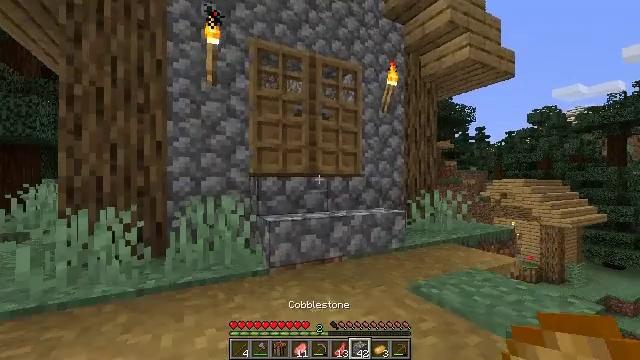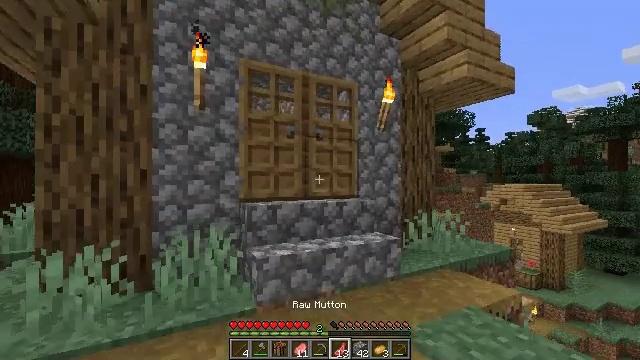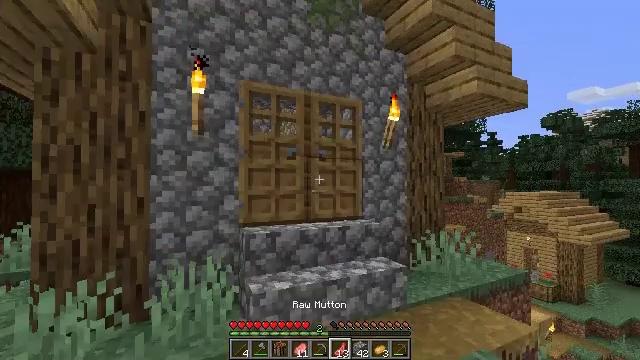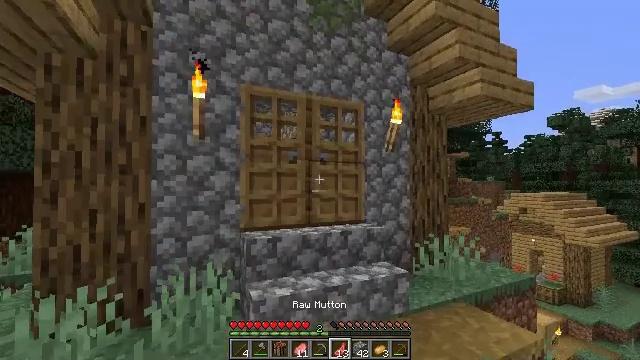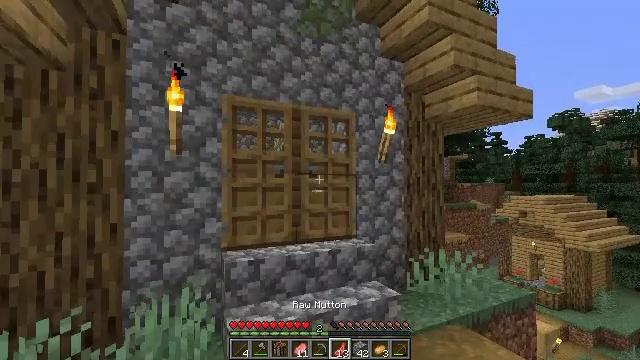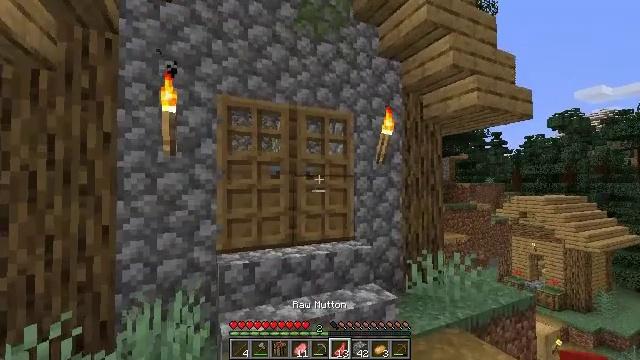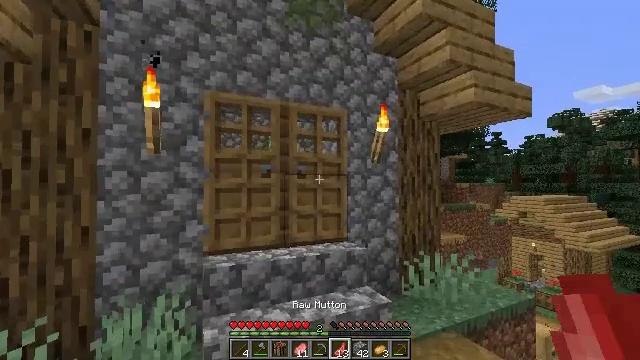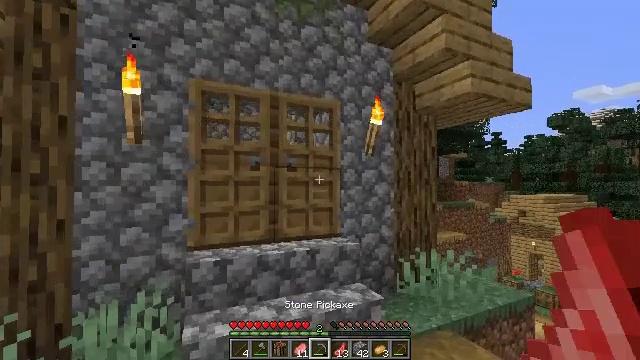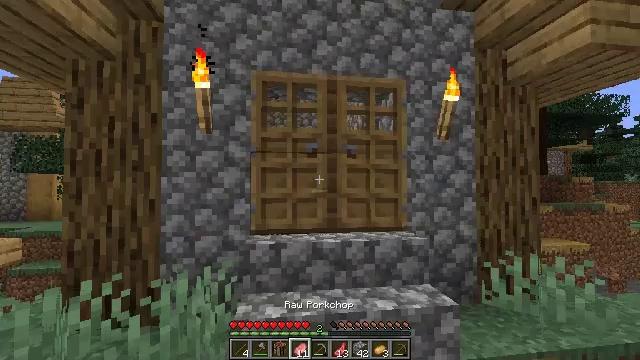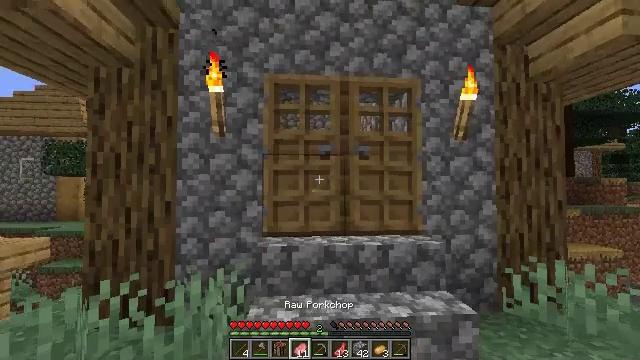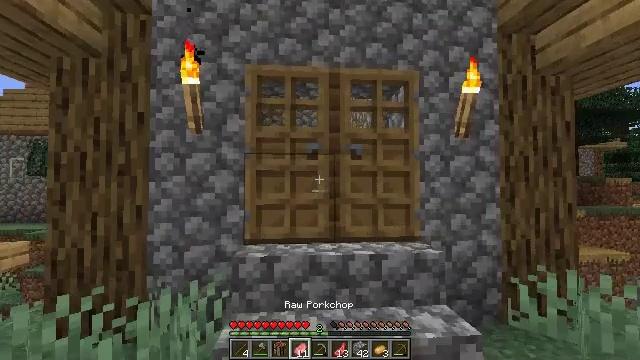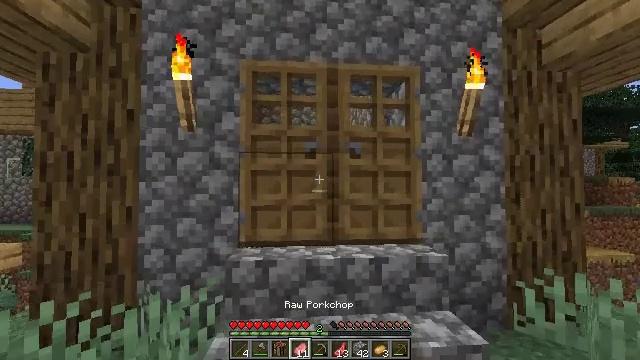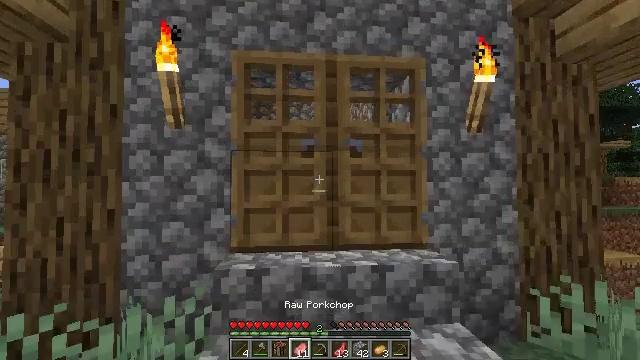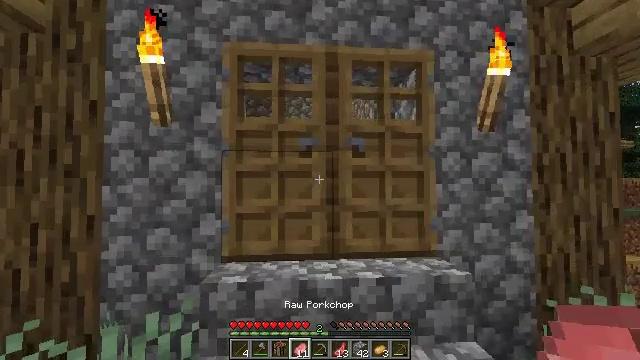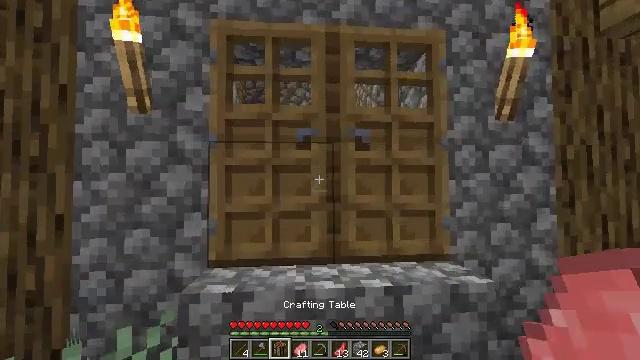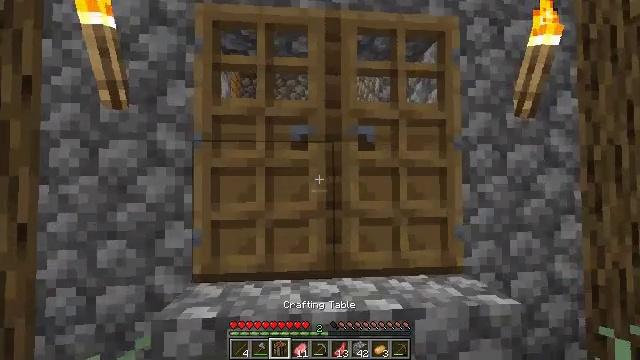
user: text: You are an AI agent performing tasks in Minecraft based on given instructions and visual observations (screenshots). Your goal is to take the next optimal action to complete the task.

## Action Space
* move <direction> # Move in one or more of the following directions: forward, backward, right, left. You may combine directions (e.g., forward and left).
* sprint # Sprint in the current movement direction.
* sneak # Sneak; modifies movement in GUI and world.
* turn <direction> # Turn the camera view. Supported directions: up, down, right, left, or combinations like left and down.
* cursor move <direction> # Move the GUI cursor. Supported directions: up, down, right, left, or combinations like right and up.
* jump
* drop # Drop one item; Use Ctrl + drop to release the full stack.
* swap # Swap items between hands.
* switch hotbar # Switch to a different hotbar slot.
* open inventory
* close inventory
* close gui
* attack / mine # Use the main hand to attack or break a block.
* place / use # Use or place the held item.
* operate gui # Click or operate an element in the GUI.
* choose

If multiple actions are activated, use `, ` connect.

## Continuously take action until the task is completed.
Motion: motion action
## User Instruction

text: Gather the blast furnace into your inventory.
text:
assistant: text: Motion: move forward and move right, jump
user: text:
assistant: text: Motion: move forward and move right, turn left, jump
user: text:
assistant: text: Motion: move forward and move right, jump
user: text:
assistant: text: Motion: move forward and move right, jump
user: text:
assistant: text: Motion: move forward and move right
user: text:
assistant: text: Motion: move forward and move right
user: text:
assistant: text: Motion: move forward and move right
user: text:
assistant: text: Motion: move forward, turn left
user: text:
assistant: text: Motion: move forward, turn left
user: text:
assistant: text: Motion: move forward
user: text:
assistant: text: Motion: move forward
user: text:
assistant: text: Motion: move forward
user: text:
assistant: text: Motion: move forward
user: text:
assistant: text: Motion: move forward
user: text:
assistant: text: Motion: move forward
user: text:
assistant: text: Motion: move forward
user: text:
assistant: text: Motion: move forward
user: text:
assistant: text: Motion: move forward
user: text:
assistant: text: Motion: move forward
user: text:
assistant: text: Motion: turn right
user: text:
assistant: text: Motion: no_op
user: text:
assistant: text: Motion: use / place
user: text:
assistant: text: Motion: use / place
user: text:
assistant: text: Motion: use / place
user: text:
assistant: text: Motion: move forward, turn down
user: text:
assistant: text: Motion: move forward, turn left and down
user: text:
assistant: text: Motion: move forward, turn left and down
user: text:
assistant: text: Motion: move forward, turn down
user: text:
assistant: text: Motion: move forward, turn down
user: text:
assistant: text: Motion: move forward, turn down